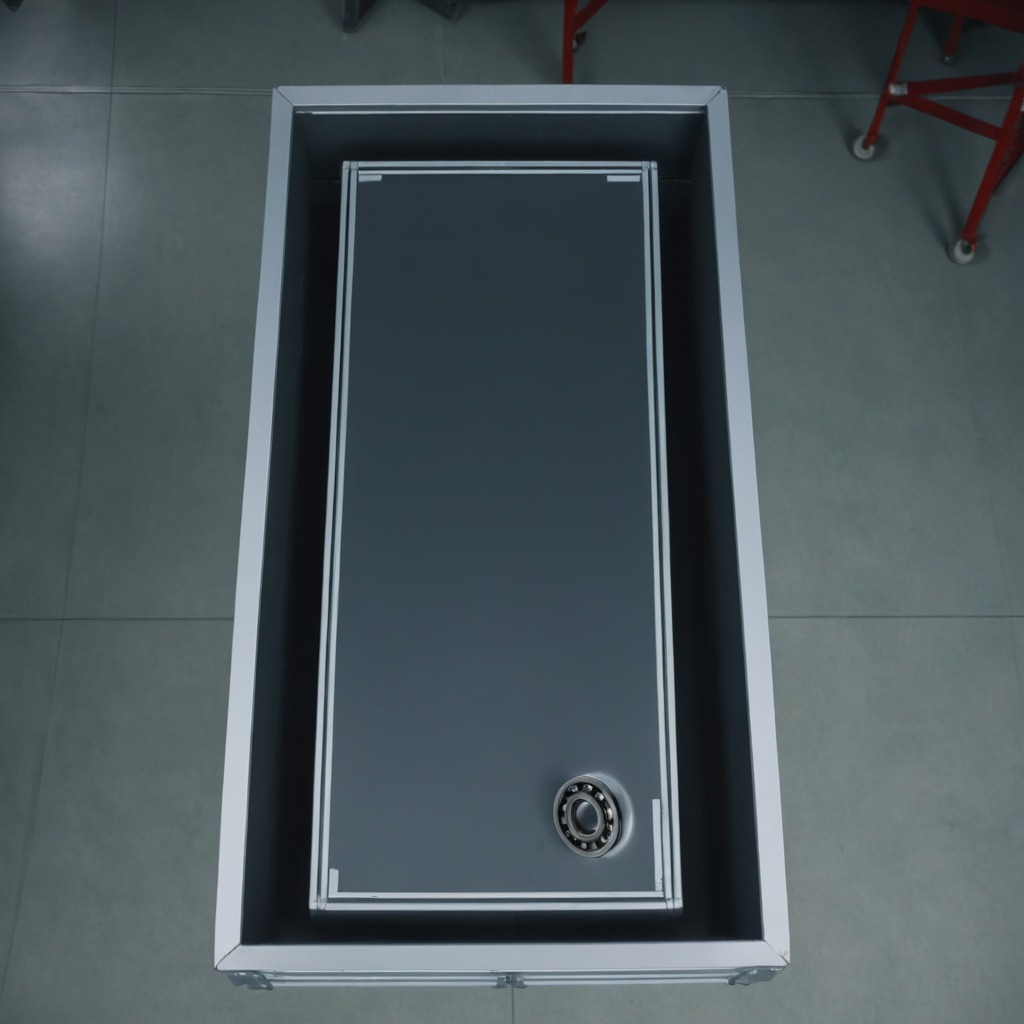
A metal ball bearing is lying on the toolbox surface in the airplane hangar workshop 8K.